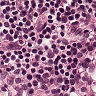
Metastatic tissue present: no